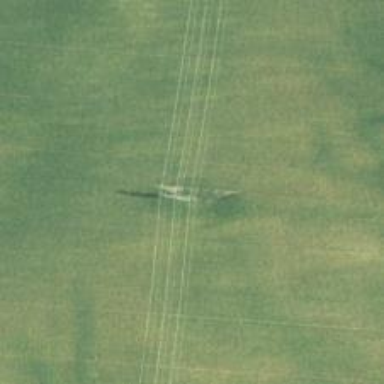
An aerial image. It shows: H-frame designed tower for power lines.